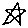
Label: star